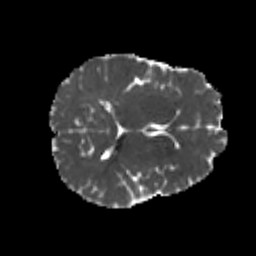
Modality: MD
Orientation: axial
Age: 22
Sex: male
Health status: healthy
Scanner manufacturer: philips
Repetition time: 7.391 s
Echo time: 0.08599 s